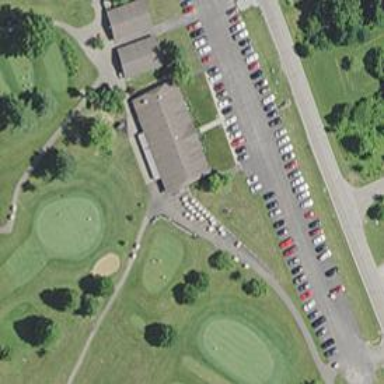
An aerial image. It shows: Golf-related image.